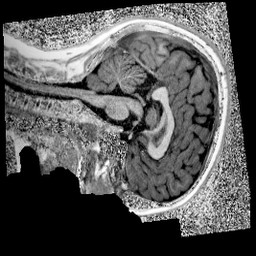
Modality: UNIT1
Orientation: sagittal
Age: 11
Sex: male
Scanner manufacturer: siemens
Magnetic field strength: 3 T
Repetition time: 4 s
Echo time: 0.00299 s